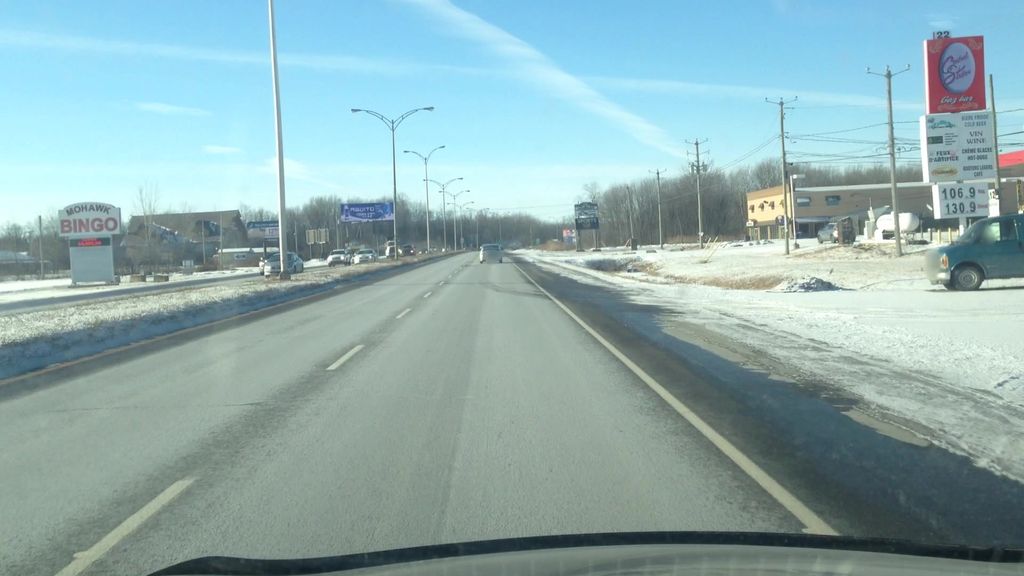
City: montreal